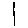
Label: line